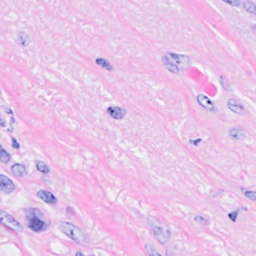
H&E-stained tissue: Breast